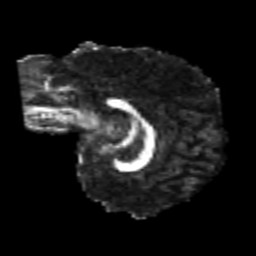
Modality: FA
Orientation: sagittal
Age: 20
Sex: female
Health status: healthy
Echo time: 0.074 s